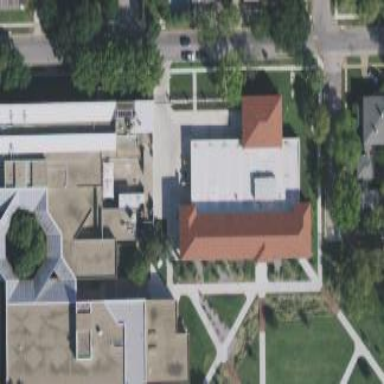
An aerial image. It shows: University building.